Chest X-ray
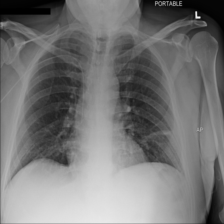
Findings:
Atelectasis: negative
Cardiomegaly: negative
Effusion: negative
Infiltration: negative
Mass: negative
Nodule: negative
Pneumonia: negative
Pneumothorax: negative
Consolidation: negative
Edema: negative
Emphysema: negative
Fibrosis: negative
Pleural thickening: negative
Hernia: negative